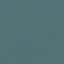
Land use / land cover: SeaLake